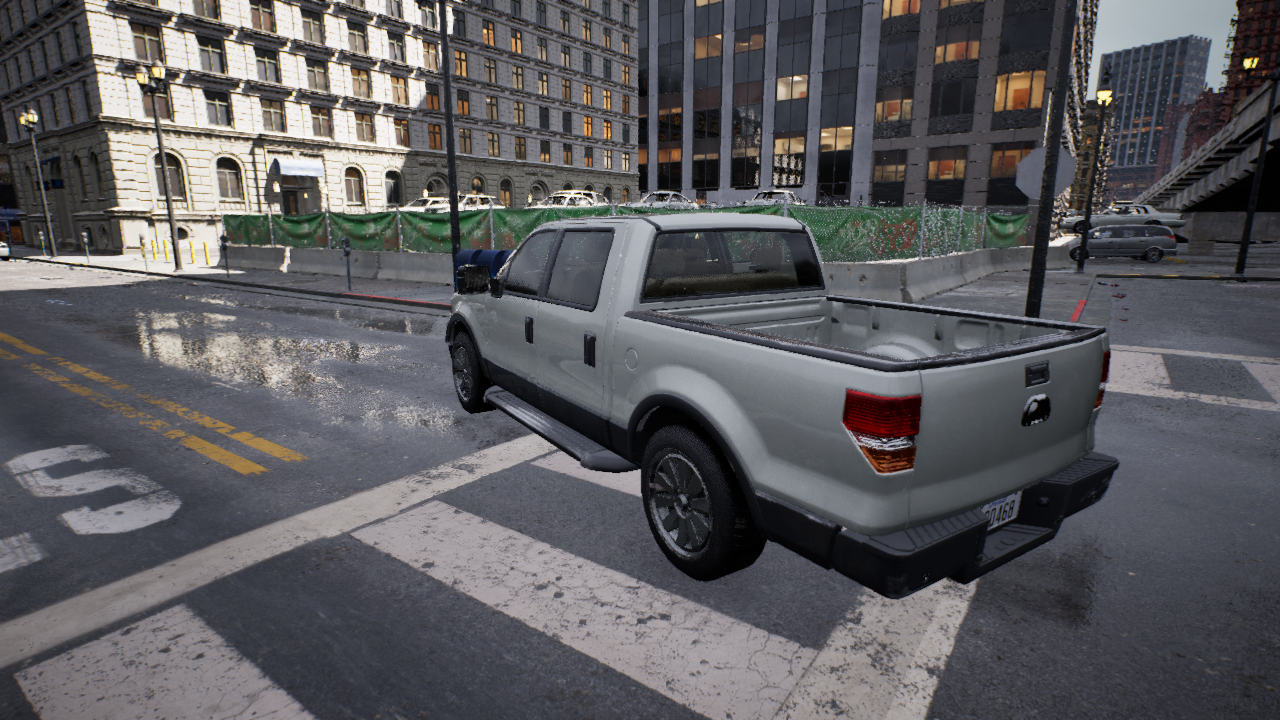
Venue: intersection
Lighting: clear day
Vehicle rig: pickup